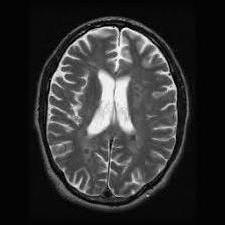
Label: notumor